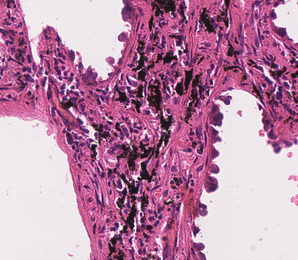
Tumor epithelial tissue: yes
Tumor-associated stroma tissue: yes
Normal tissue: no